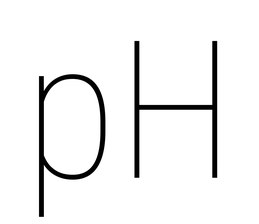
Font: Roboto_Condensed_Thin